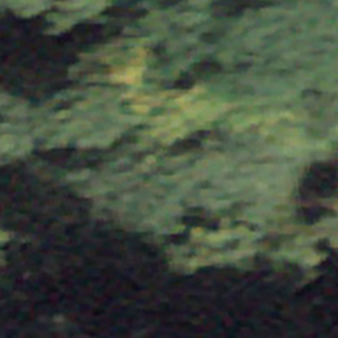
Label: other